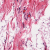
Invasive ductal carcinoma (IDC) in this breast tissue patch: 0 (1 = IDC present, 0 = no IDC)